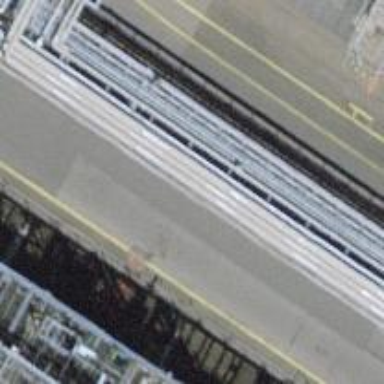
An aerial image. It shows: Railway switch.